Interaction volume radius: 5 \u00c5
Interaction volume height: 25 \u00c5
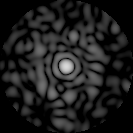
Disorder parameter: 0.8077